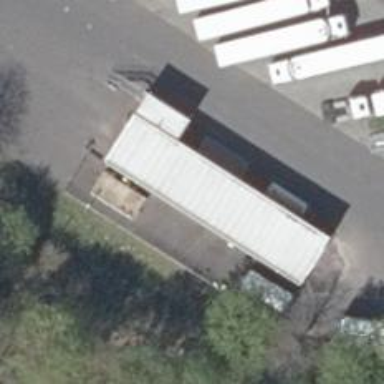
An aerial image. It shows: Car wash facility.